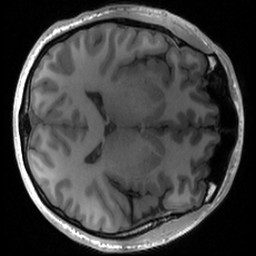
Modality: T1w
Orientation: axial
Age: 28
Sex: male
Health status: healthy